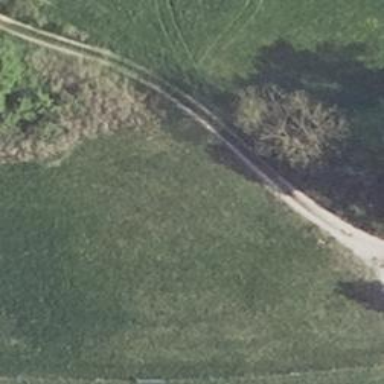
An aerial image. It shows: Track with very rough surface.